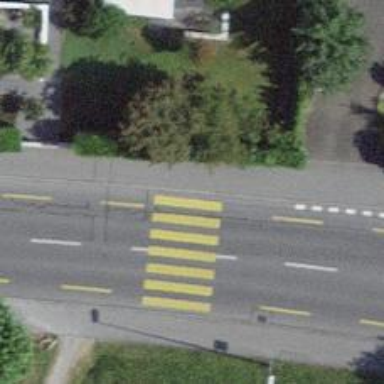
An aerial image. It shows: Kerb serving as barrier.